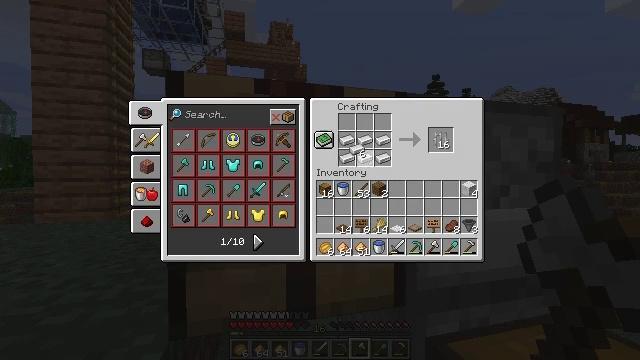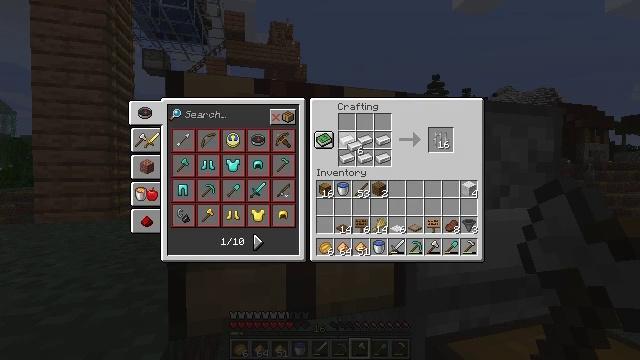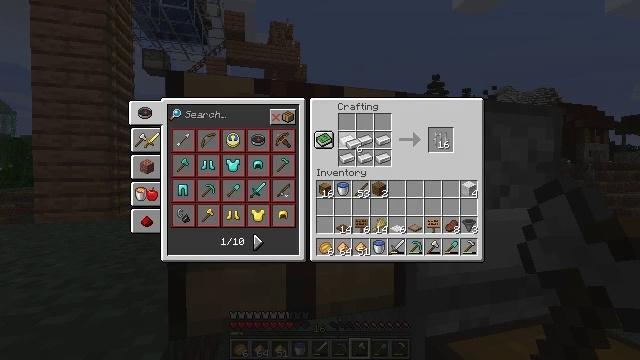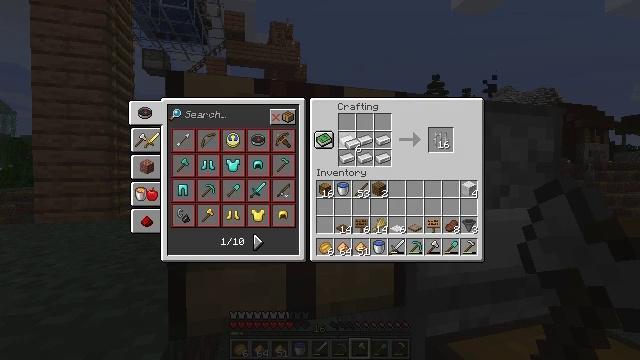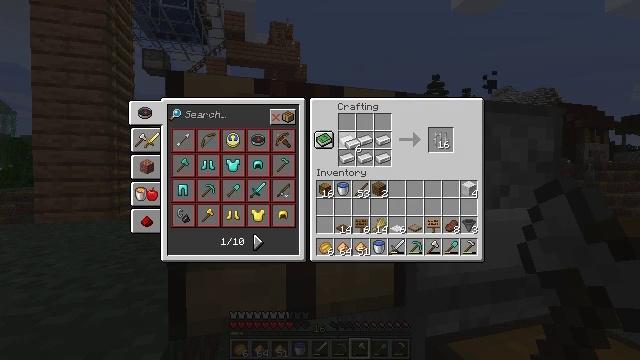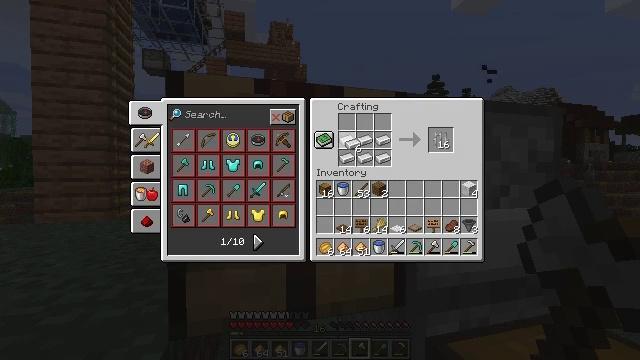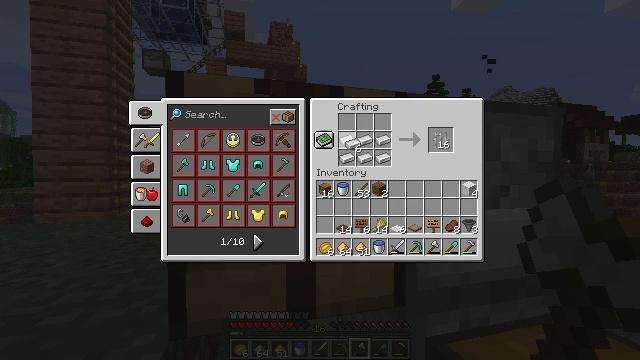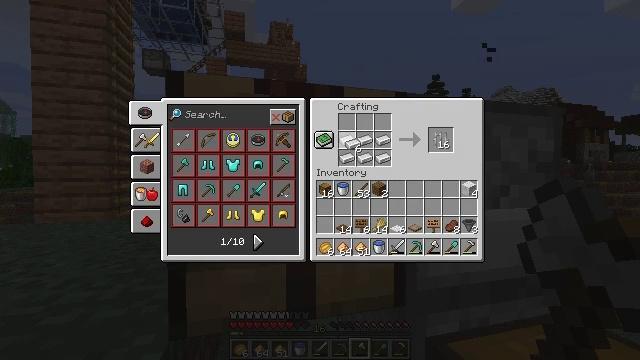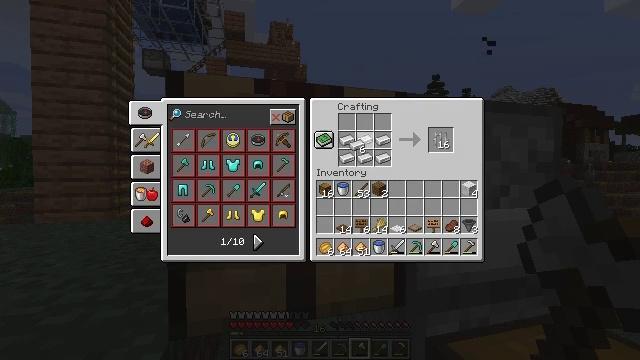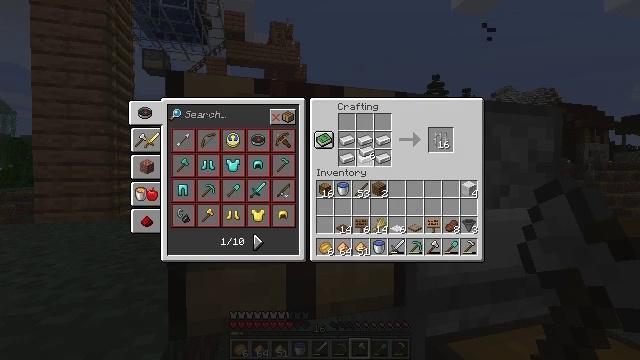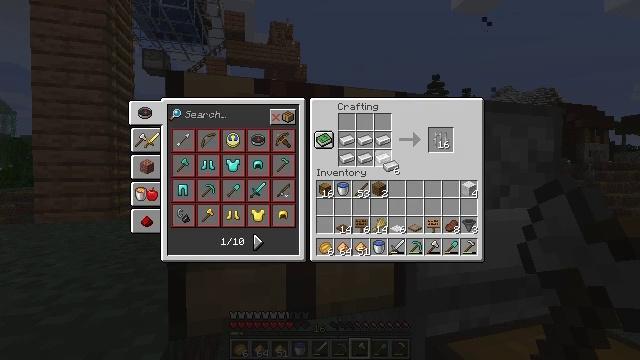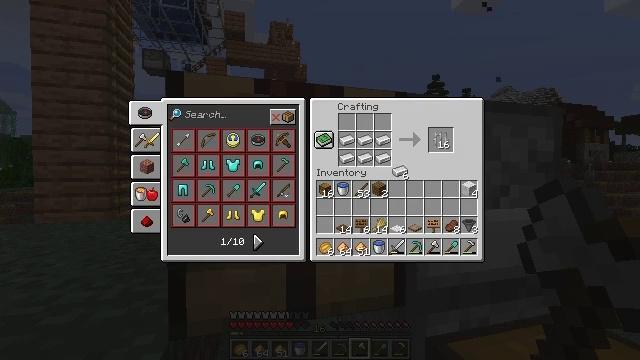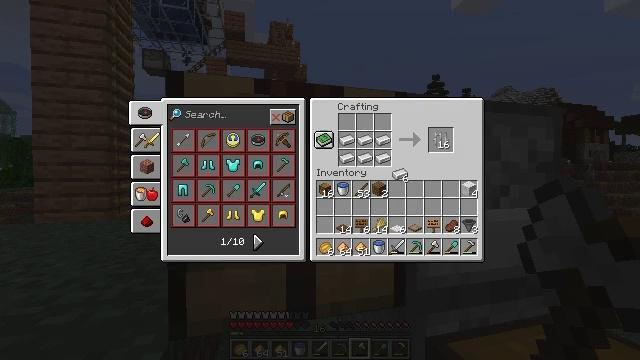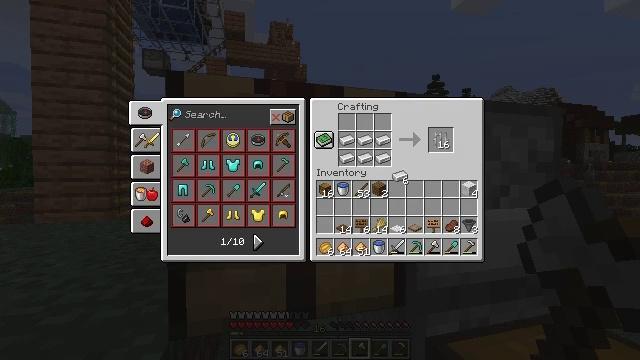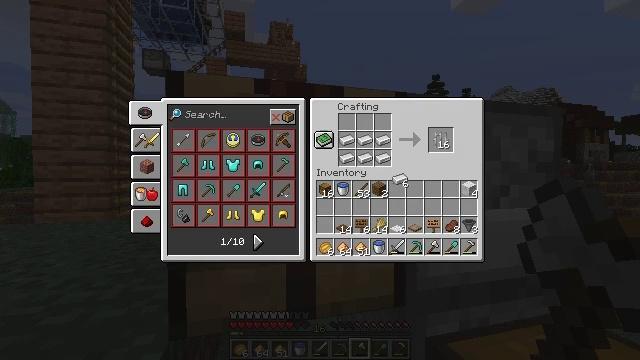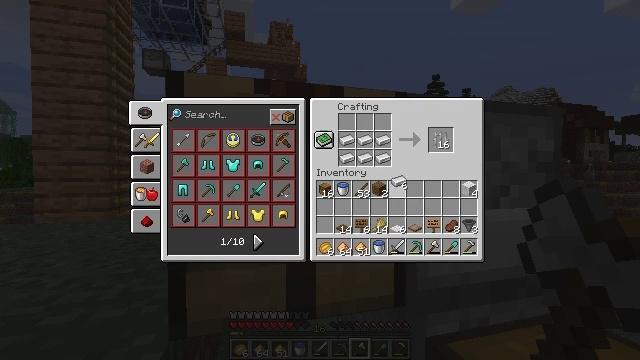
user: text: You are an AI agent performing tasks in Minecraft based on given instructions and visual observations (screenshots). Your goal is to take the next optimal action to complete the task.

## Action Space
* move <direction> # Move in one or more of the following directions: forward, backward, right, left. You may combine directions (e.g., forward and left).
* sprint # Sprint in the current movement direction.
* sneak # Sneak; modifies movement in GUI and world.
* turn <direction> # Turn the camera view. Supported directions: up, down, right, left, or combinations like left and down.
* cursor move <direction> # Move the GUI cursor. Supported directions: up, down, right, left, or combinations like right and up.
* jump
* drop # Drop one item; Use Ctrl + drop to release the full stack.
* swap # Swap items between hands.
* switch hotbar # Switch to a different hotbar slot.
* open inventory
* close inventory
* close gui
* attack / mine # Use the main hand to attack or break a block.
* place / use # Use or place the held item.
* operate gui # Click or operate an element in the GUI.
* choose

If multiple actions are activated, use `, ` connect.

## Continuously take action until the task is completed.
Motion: motion action
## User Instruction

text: Create iron bars from iron ingots in the crafting table.
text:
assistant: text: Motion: no_op
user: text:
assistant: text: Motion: no_op
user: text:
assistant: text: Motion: no_op
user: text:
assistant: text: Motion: no_op
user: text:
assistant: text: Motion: no_op
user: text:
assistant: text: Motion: no_op
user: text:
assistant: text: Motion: no_op
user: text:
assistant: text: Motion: no_op
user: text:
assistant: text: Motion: cursor move right
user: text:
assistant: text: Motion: cursor move right and down
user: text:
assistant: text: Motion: cursor move right
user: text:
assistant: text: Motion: no_op
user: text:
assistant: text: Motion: no_op
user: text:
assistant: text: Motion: no_op
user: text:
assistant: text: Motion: no_op
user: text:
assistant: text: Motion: no_op
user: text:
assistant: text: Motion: no_op
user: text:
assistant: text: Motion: no_op
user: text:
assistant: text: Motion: no_op
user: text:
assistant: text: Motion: no_op
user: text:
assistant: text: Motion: operate gui
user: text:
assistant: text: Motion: operate gui
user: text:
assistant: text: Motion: operate gui
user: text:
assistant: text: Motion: no_op
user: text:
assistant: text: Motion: no_op
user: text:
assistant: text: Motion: no_op
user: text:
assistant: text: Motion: cursor move right
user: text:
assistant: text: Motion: cursor move right and up
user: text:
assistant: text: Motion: cursor move up
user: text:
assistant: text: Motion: no_op